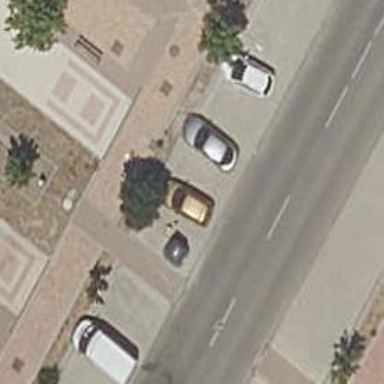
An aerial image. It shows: Sidewalk.